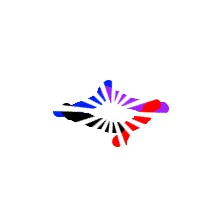
Shape: rhombus